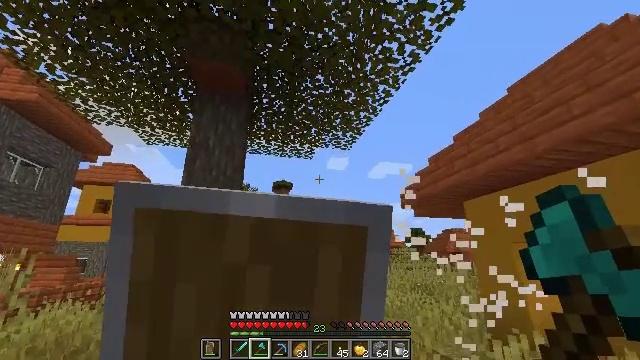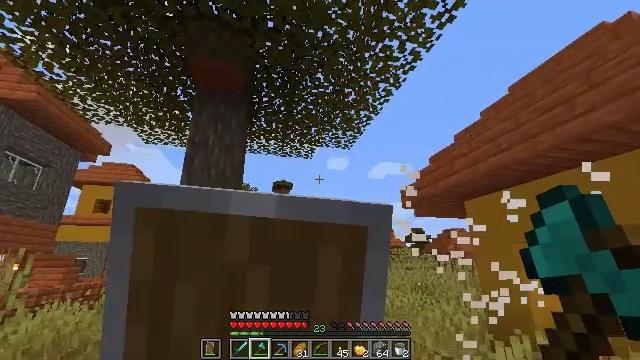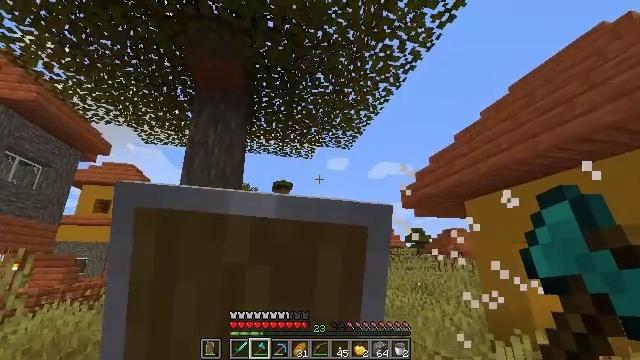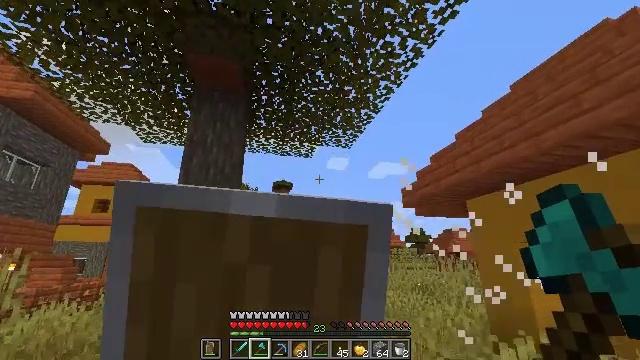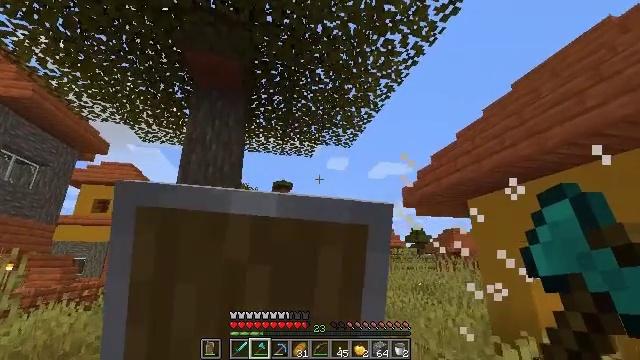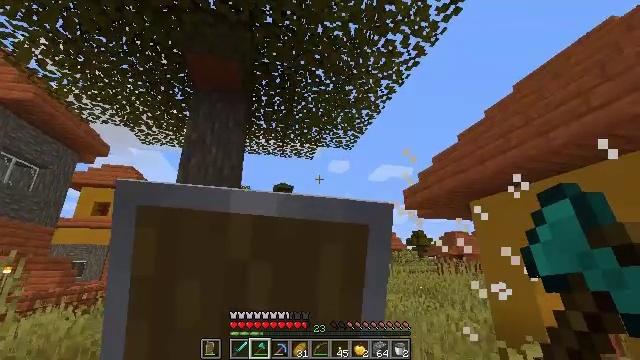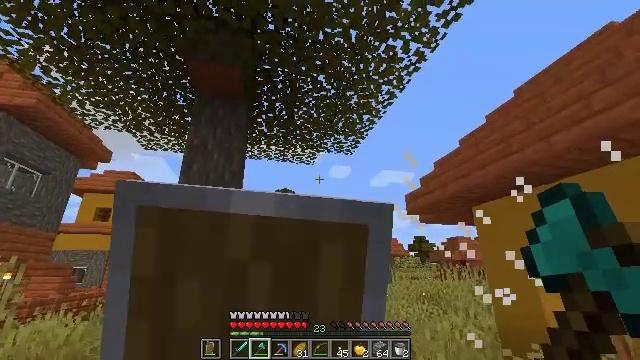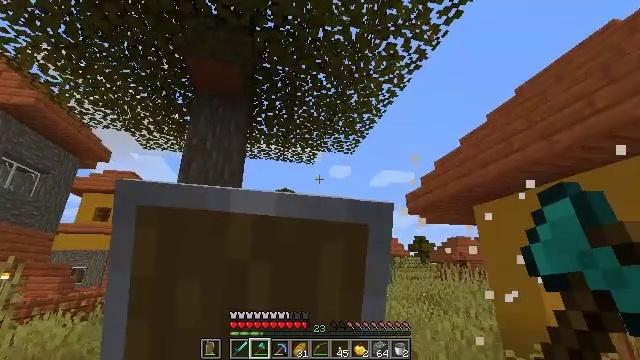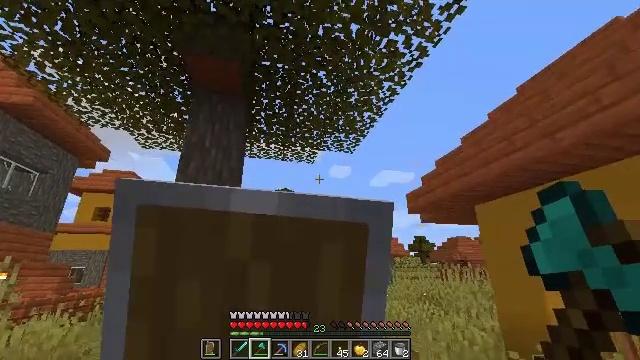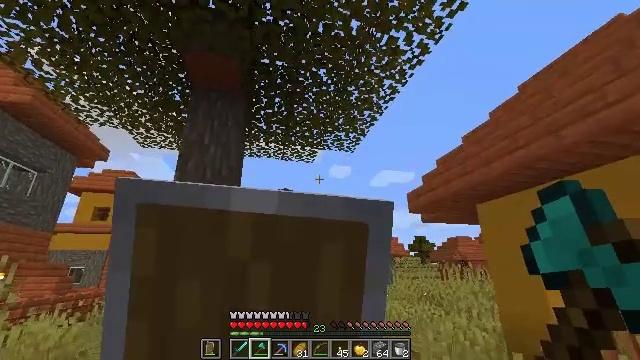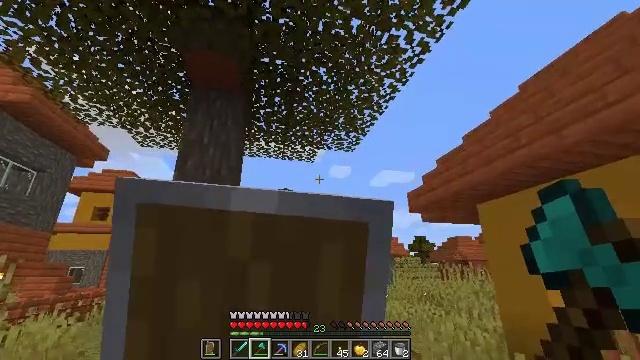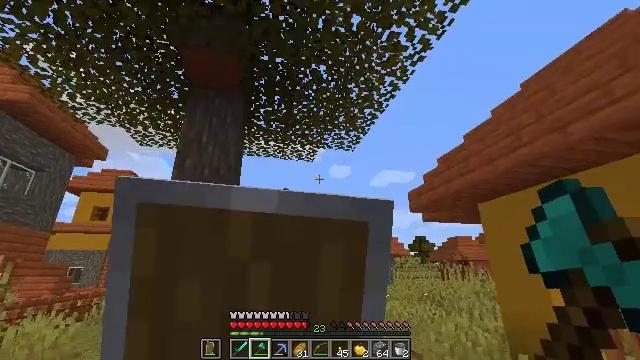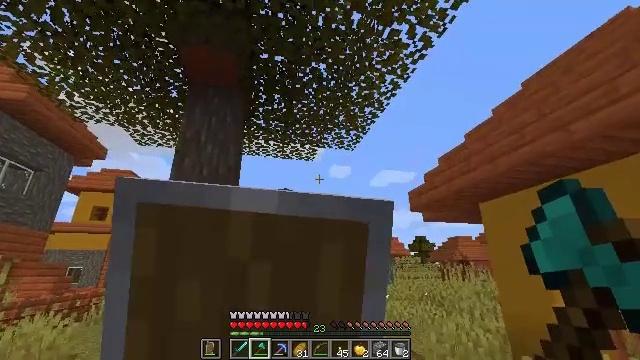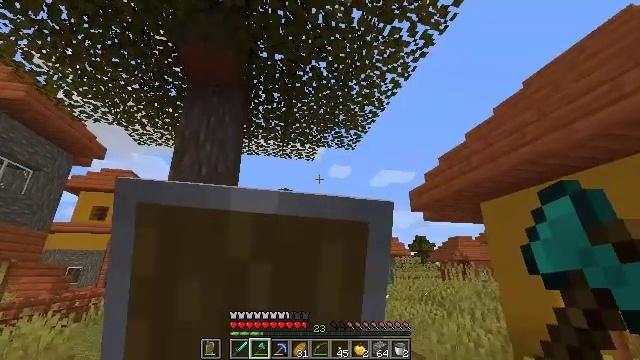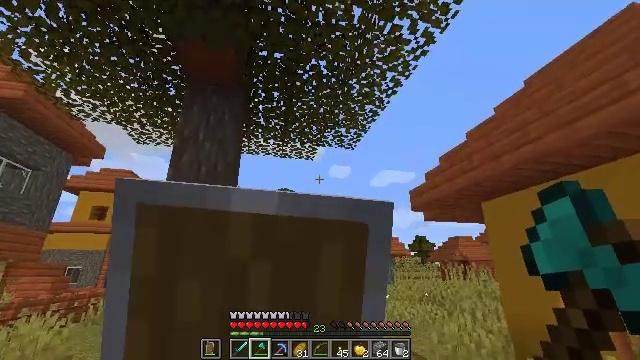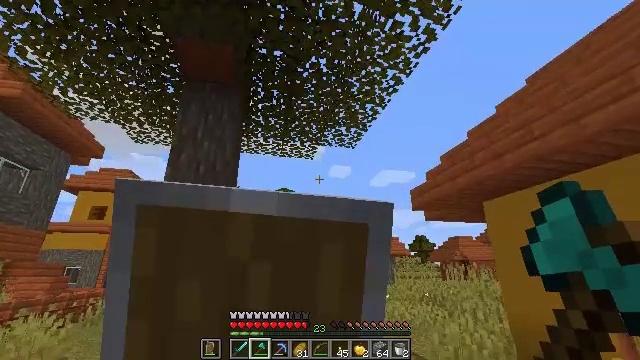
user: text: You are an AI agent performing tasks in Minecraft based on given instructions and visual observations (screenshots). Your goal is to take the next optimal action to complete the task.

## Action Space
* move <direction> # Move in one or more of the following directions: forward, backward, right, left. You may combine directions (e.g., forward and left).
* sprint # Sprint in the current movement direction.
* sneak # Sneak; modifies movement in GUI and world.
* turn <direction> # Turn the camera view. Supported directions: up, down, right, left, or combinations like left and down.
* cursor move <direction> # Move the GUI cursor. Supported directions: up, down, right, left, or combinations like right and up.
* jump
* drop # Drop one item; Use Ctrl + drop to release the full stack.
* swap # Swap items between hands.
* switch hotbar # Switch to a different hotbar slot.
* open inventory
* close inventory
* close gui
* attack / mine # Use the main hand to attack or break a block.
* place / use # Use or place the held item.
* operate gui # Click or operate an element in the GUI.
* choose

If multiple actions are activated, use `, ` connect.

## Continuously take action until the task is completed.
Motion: motion action
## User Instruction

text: Hunt the skeleton.
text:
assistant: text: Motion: move forward, use / place
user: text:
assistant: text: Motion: move forward, use / place
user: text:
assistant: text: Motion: move forward, use / place
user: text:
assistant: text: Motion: move forward, use / place
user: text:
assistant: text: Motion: move forward, sprint, use / place
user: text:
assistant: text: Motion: move forward, sprint, turn up, use / place
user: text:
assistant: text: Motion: move forward, sprint, use / place
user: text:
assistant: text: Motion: move forward, sprint, use / place
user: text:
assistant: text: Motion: move forward, sprint, use / place
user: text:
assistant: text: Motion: move forward, use / place
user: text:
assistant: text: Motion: move forward, use / place
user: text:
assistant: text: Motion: move forward, use / place
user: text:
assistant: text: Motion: move forward, use / place
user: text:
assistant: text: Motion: move forward, use / place
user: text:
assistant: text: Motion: move forward, use / place
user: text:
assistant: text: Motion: move forward, use / place
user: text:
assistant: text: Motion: move forward, use / place
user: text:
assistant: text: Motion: move forward, use / place
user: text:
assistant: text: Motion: move forward, use / place
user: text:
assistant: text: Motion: move forward, use / place
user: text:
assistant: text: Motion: move forward, use / place
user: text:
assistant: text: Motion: move forward
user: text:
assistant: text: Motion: move forward, turn down
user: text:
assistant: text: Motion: move forward, turn down
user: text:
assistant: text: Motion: move forward, turn down
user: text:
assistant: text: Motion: move forward, turn down
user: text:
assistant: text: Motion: move forward, turn down
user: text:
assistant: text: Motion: move forward, turn left and down
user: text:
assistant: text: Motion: move forward, turn left and down
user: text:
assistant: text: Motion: move forward, turn left and down